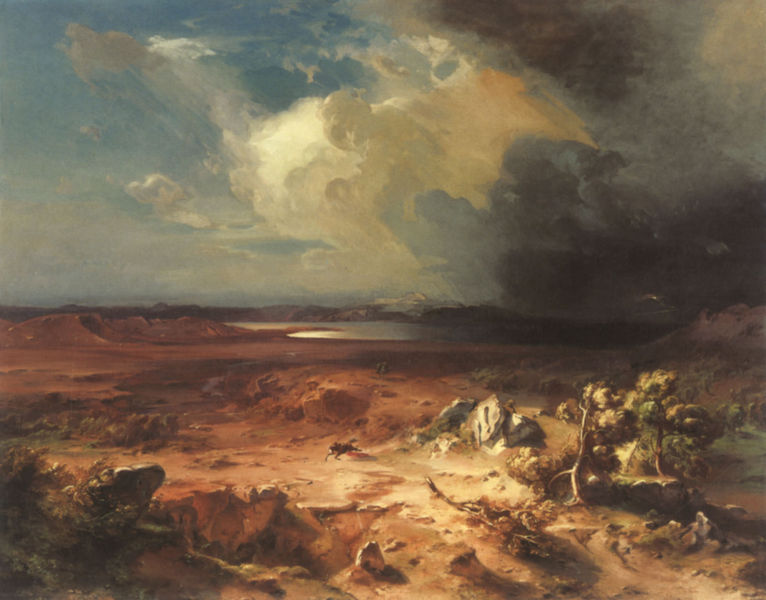
Titel: Marathon
Künstler: Carl Rottmann
Institution: München, Neue Pinakothek
Schlagwörter: baum, berg, blau, dunkel, felsen, gemälde, gewitter, himmel, wasser, wolken, bäume, landschaft, see, braun, licht, schwarz, hund, wolke, stein, steine, ast, wind, büsche, gebüsch, sonne, dunkelheit, pferd, hase, berge, wüste, herbst, sturm, unwetter, loch, jagd